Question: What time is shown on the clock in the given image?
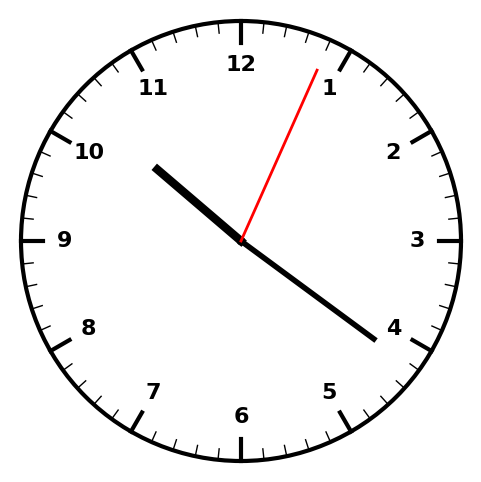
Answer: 10:21:04